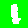
Digit: 1